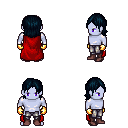
a pixel art fantasy rpg character, male body template, dark elf, purple skin, red cape, metal pants, raven long bangs hairstyle, gold gloves, maroon shoes, four views (front, back, left, right), 2x2 character sprite sheet, small pixel art, hard edges, no anti-aliasing